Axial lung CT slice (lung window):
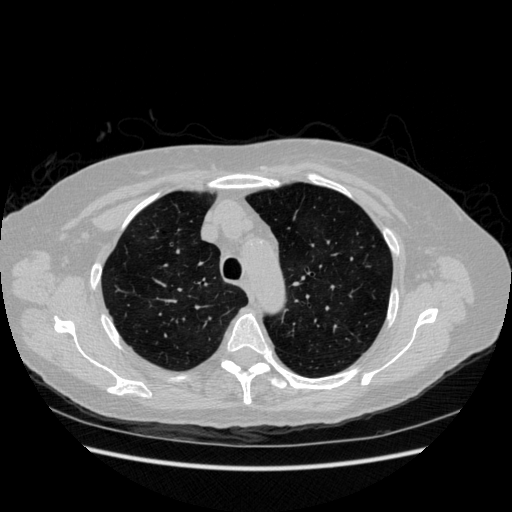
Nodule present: no